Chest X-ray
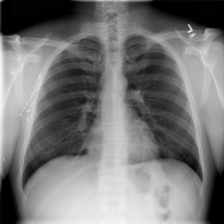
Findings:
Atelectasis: negative
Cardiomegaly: negative
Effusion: negative
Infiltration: negative
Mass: negative
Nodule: negative
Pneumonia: negative
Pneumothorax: negative
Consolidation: negative
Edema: negative
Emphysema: negative
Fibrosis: negative
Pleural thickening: negative
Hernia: negative